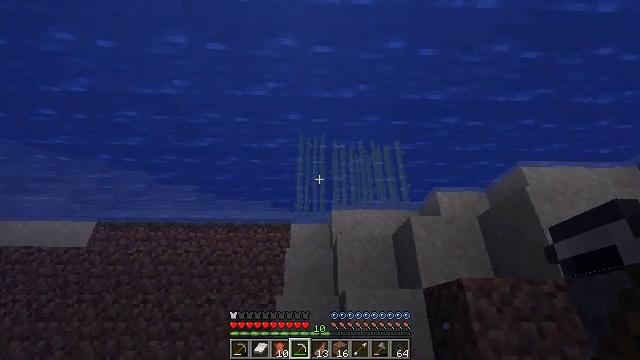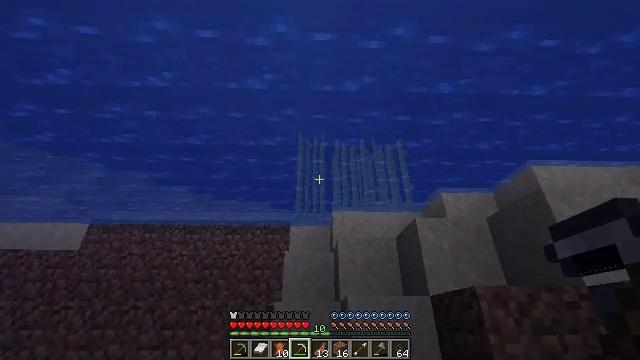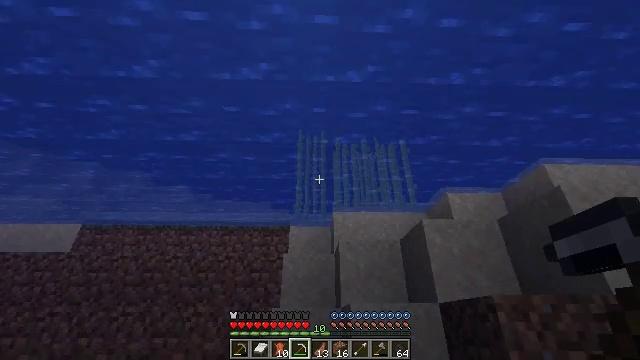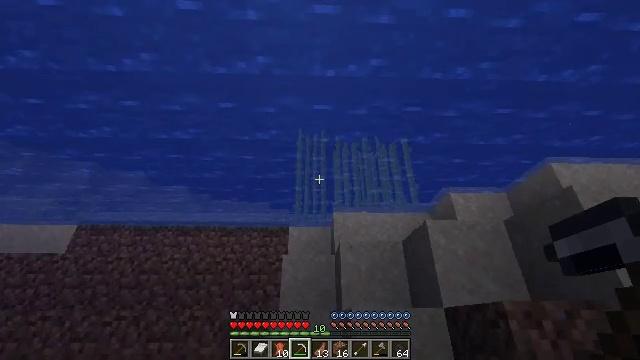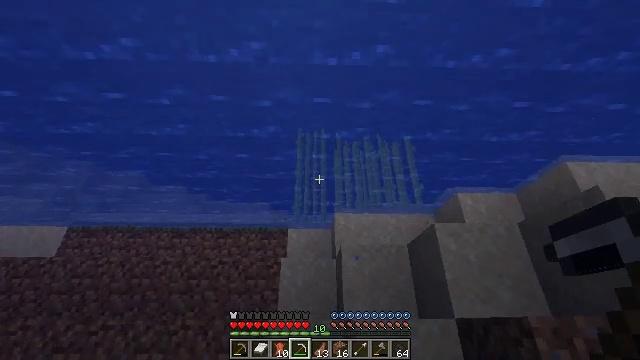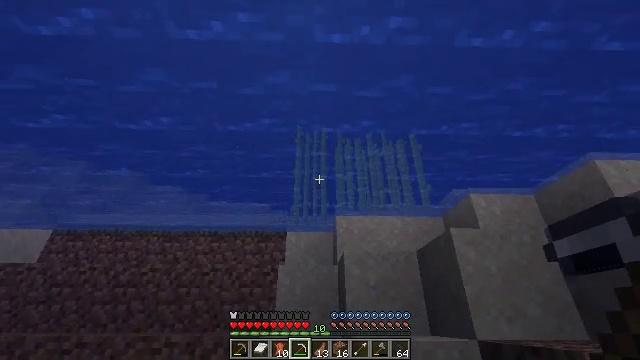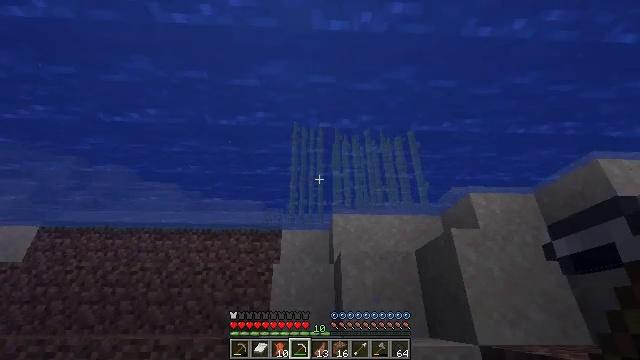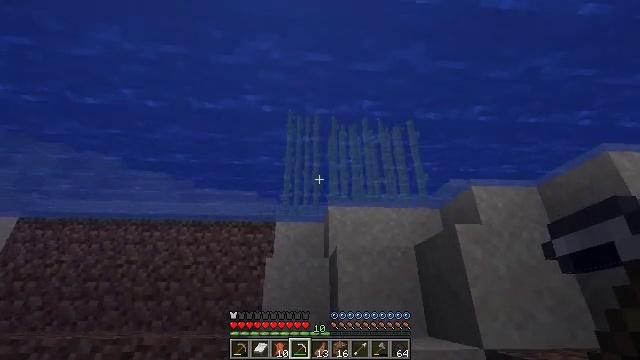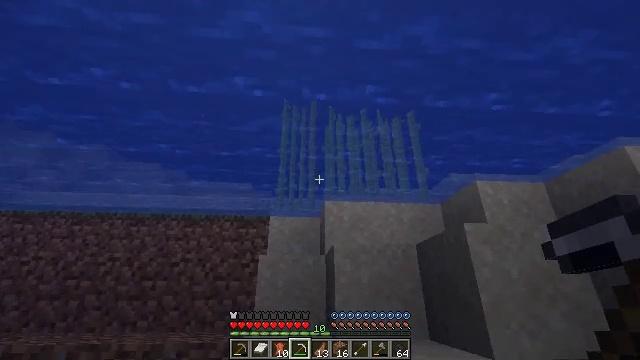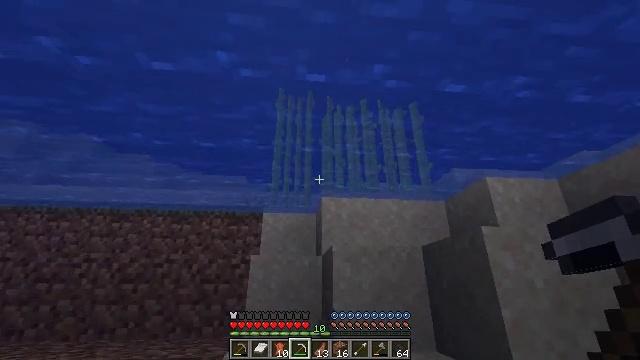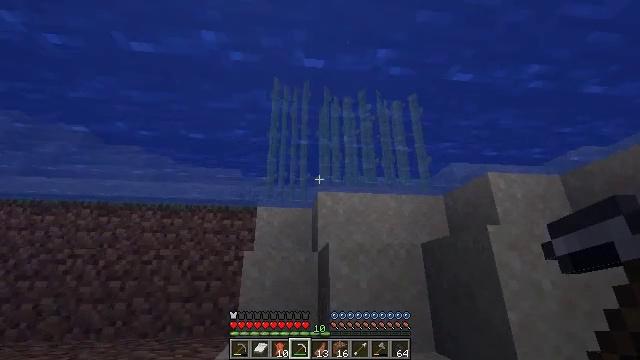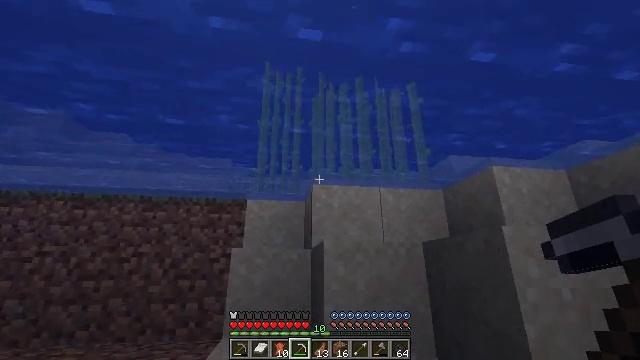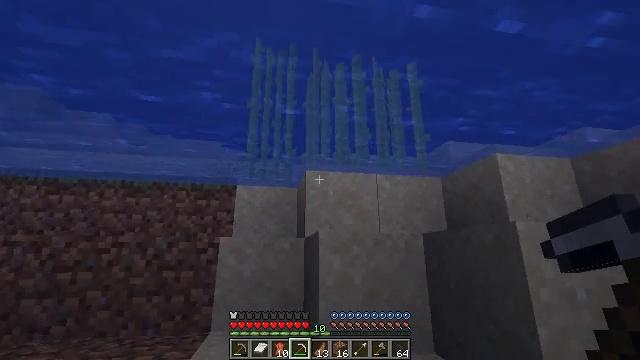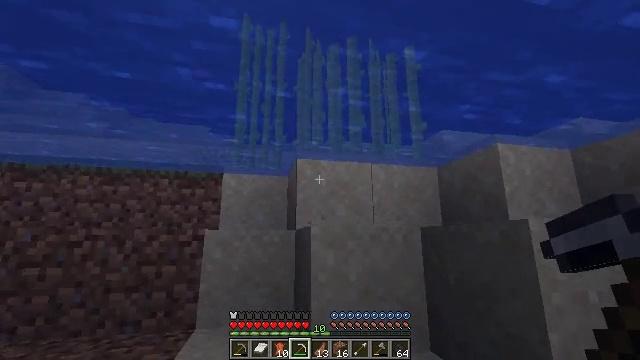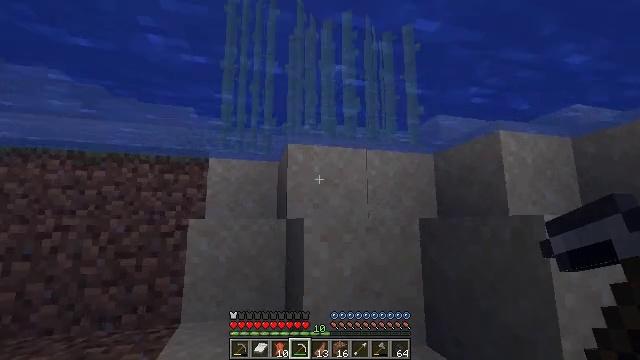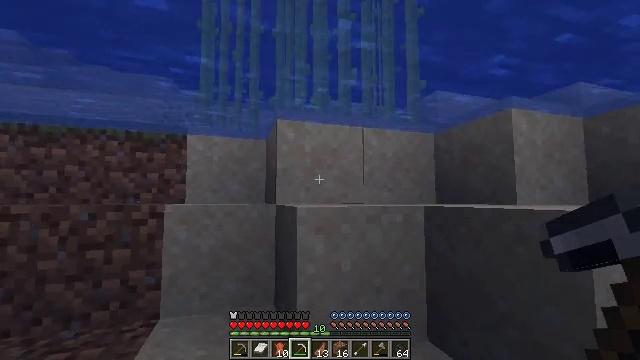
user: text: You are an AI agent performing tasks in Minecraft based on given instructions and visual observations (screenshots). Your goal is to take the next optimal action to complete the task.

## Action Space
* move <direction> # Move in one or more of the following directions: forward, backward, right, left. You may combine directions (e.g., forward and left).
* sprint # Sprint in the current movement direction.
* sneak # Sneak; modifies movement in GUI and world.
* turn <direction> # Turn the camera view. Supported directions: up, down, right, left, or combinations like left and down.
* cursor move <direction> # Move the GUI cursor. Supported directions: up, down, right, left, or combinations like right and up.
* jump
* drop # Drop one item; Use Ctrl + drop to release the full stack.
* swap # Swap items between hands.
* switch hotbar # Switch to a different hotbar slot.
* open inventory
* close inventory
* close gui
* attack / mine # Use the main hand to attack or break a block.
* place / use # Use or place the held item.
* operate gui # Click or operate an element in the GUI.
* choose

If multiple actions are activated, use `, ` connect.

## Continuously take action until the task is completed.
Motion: motion action
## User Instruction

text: Collect sugar cane near water sources.
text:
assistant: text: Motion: move forward, sprint
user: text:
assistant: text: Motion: move forward, sprint
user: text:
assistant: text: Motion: move forward, sprint
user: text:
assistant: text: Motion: move forward
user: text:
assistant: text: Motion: move forward
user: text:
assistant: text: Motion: move forward
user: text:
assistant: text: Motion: move forward, turn right and down
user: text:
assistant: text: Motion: move forward, turn right and down
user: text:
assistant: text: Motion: move forward, turn right and down
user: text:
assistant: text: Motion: move forward, turn right and down
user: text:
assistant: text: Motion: move forward, turn right and down
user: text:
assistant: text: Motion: move forward, turn right and down
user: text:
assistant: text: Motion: move forward, turn right and down
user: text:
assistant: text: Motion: move forward, turn right and down
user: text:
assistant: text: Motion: move forward, turn right and down
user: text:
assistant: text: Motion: move forward, turn right and down, jump
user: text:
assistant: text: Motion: move forward, turn down, jump
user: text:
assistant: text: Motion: move forward, turn down, jump
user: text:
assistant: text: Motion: move forward, turn down, jump
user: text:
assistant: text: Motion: move forward, turn down, jump
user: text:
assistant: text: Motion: move forward, turn right and down, jump
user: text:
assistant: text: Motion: move forward, turn right and down, jump
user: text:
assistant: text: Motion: move forward, turn right and down, jump
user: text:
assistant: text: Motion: move forward, turn right and down, jump
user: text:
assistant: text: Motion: move forward, turn right and down, jump
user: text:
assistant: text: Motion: move forward, sprint, turn right and down, jump
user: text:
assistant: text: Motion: move forward, sprint, turn right and down, jump
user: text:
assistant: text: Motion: move forward, sprint, jump
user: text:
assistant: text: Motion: move forward, sprint, jump
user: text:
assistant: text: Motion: move forward, jump